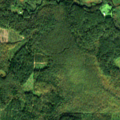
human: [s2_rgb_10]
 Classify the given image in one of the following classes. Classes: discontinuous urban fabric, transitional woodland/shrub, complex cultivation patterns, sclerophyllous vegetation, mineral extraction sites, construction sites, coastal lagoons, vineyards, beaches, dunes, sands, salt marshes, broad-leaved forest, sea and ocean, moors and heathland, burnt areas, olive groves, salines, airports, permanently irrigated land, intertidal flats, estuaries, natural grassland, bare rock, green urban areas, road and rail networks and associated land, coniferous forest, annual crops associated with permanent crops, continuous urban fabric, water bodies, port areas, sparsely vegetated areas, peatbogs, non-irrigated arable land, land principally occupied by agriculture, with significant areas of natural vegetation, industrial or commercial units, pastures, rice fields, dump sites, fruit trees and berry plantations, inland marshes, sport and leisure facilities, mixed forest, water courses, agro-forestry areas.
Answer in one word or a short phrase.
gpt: land principally occupied by agriculture, with significant areas of natural vegetation, coniferous forest, mixed forest